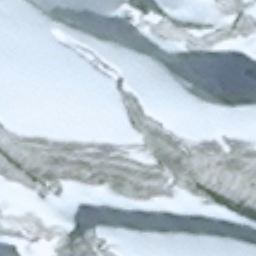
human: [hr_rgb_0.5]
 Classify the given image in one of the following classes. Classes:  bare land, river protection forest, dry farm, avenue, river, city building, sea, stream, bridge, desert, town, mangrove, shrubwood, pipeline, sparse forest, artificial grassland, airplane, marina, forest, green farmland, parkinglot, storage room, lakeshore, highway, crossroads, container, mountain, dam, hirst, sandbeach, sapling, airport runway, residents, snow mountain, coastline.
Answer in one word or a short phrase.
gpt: snow mountain